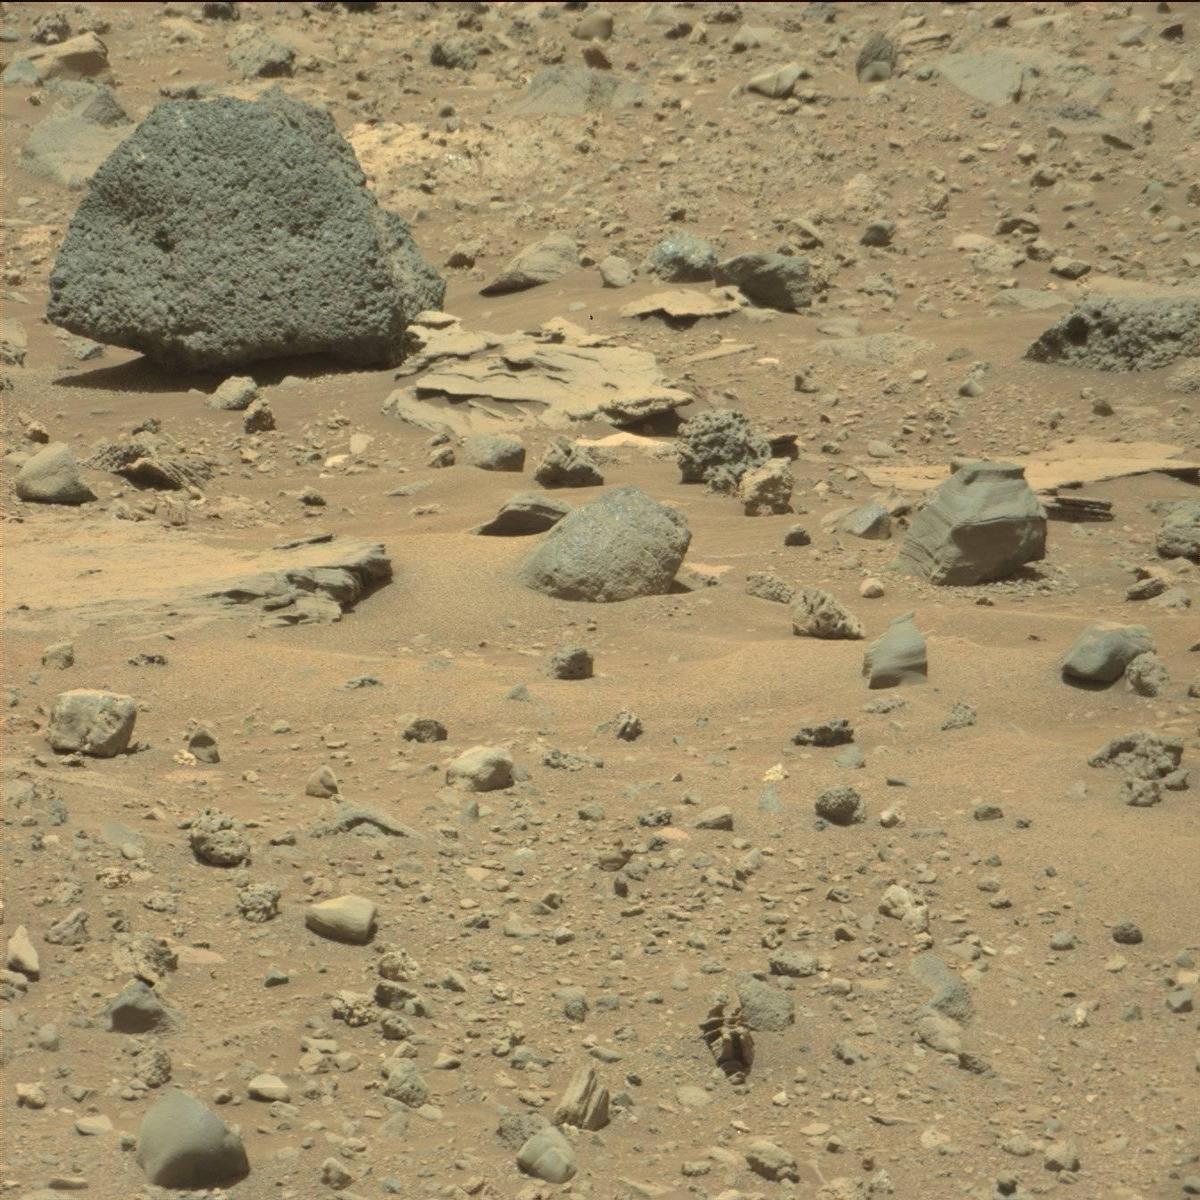
Terrain classes present: Bedrock, Rock, Sand / Soil